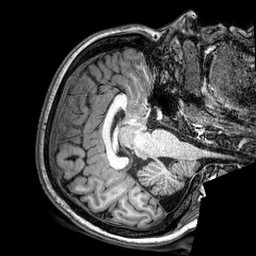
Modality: T1w
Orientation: axial
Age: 30
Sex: female
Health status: healthy
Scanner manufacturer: philips
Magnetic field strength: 3 T